A scalogram of one vibration snapshot from a rotating bearing is shown, computed with a continuous wavelet transform. Diagnose the bearing from this image, choosing from: normal, inner_race, outer_race, ball.
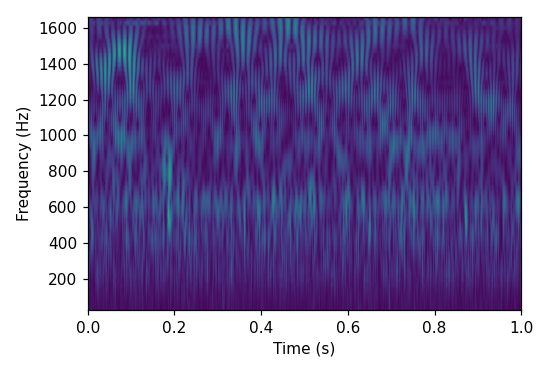
Answer: outer_race